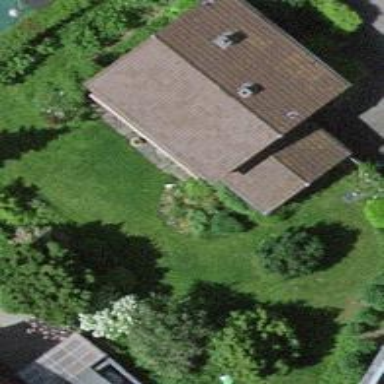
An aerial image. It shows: Simple and straightforward house.